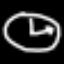
Label: clock